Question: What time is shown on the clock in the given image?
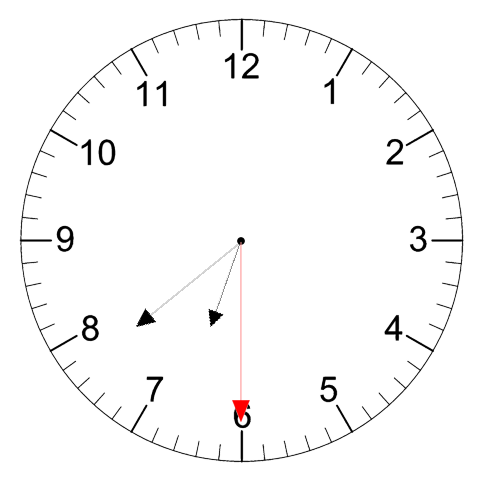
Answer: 06:38:30